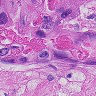
Metastatic tissue present: yes